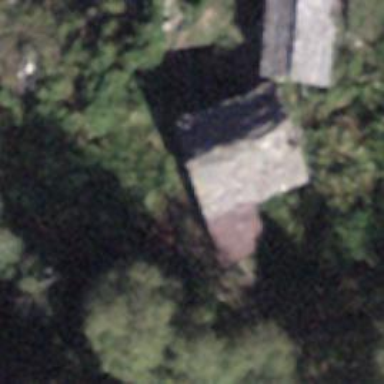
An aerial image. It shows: Historic building in ruins.